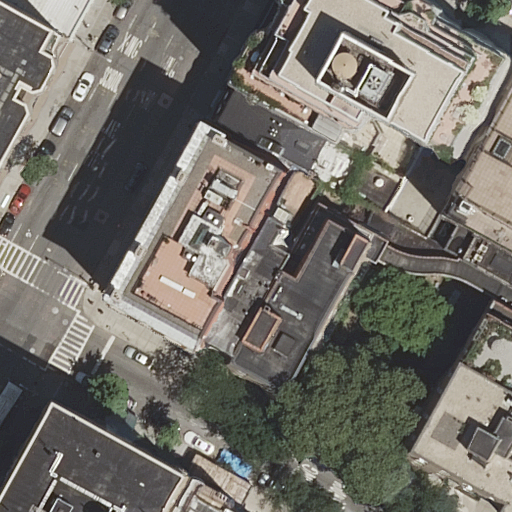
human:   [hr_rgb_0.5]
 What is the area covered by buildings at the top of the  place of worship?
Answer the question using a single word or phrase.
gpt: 1646m2

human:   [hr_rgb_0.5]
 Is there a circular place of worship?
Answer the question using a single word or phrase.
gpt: no

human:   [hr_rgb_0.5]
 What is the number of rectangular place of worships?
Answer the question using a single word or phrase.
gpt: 0

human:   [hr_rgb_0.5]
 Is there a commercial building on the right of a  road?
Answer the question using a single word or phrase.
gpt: no

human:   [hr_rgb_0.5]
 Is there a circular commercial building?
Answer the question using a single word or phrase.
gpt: no

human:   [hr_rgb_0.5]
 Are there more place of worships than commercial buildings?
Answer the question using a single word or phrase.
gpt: no

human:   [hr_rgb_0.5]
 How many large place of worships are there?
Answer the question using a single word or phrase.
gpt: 1

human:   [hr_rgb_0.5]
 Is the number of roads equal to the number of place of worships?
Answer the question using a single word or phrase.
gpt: no

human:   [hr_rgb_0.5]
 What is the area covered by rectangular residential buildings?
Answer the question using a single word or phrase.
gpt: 443m2

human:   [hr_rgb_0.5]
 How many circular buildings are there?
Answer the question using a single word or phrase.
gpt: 0

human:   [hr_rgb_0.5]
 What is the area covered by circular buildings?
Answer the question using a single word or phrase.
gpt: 0m2

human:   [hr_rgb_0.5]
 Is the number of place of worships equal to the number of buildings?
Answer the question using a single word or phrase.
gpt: no

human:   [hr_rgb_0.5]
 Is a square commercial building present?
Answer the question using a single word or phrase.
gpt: no

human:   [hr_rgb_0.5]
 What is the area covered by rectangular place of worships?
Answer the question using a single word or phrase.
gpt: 0m2

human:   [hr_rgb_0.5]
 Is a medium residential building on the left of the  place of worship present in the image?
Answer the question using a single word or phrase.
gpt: yes

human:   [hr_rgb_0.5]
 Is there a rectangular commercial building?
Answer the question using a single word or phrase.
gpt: yes

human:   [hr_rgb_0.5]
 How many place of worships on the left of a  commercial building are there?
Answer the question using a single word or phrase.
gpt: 0

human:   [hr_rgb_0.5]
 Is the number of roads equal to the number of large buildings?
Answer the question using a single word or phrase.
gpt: no

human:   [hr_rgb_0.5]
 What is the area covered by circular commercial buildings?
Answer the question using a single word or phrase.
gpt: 0m2

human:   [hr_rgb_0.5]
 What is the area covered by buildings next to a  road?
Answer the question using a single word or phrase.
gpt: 8655m2

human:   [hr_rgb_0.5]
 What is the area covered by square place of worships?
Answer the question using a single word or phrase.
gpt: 0m2

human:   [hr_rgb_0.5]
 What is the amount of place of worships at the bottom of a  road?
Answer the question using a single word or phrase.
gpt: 0

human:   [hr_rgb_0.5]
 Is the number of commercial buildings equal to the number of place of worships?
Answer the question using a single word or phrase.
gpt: no

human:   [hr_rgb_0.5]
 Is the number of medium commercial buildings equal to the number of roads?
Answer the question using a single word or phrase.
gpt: no

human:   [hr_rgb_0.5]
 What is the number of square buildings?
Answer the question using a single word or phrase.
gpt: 0

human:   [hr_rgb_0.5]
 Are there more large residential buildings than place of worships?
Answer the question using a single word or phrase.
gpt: yes

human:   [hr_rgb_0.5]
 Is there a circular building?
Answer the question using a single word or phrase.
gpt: no

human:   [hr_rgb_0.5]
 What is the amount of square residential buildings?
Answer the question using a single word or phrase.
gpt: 0

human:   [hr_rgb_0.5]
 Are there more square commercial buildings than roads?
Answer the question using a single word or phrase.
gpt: no

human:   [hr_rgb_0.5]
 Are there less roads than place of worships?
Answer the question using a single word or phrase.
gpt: no

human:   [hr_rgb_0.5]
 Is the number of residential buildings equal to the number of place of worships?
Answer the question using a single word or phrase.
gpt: no

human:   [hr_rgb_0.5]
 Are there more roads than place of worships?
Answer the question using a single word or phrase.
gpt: yes

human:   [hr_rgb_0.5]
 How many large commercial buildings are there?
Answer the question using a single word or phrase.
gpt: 0

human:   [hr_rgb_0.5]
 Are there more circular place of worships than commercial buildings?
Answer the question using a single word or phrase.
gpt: no

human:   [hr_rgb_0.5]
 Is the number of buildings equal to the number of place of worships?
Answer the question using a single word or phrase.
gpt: no

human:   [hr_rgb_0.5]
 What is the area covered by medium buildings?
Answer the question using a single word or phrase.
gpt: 875m2